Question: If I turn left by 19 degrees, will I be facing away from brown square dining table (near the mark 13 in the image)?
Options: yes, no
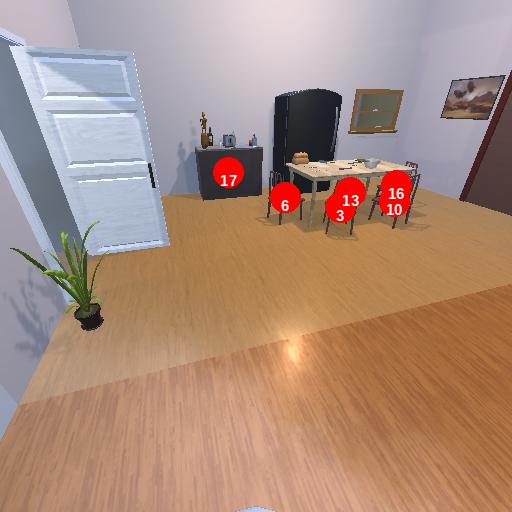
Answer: yes